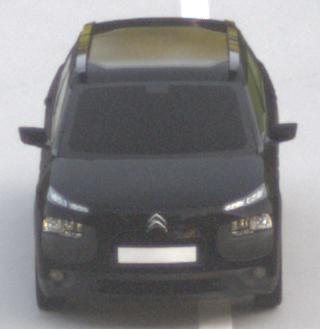
Make: Citroen
Model: C4 Cactus PureTech 75
Detailed model: C4 Cactus
Model produced from: 2014/09
Model produced until: 2015/03
Doors: 5
Color: black
Road condition: dry road
Daytime: sunrise or sunset
Contrast: low contrast